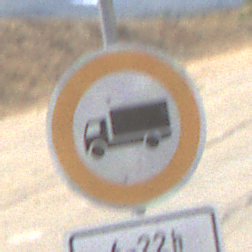
Verkehrszeichen: VerbotFuerKraftfahrzeugeUeberDreiKommaFuenfTonnen
Zusatzzeichen unten: ZeitangabenMitBeschraenkungAufWochentage4
Umgebung: Outdoor, RoadRail
Tageszeit: Midday
Wetter: Clear
Licht: Natural
Jahreszeit: Summer
Kontrast: HighContrast